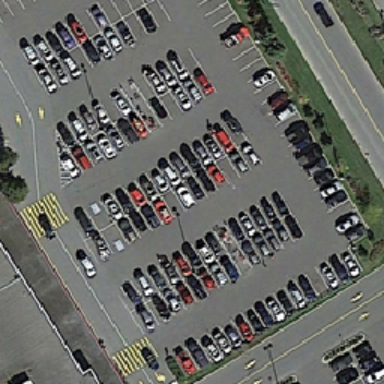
There are many cars on the road .